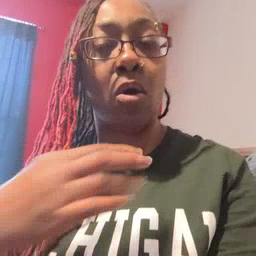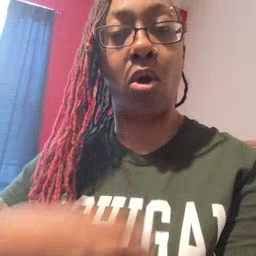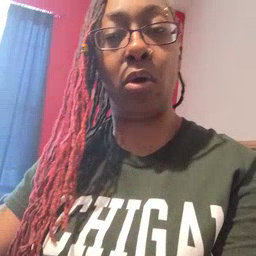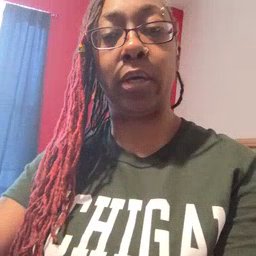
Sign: hungry